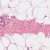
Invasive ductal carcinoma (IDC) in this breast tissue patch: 0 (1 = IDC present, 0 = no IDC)